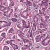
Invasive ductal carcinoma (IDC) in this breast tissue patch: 1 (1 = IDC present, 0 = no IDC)